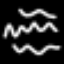
Label: squiggle